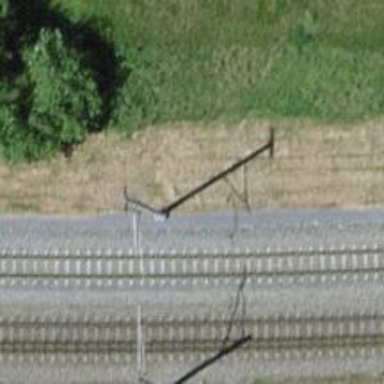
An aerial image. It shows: Power pole.